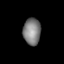
Tissue: lung
Cell type: Endothelial cells
Senescence score: 0.5814
Nuclear area (px): 462
Mean DAPI intensity: 125.314